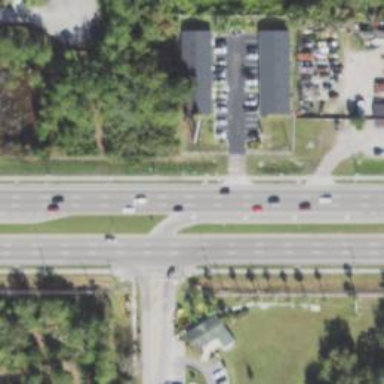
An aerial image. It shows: Asphalt trunk highway.